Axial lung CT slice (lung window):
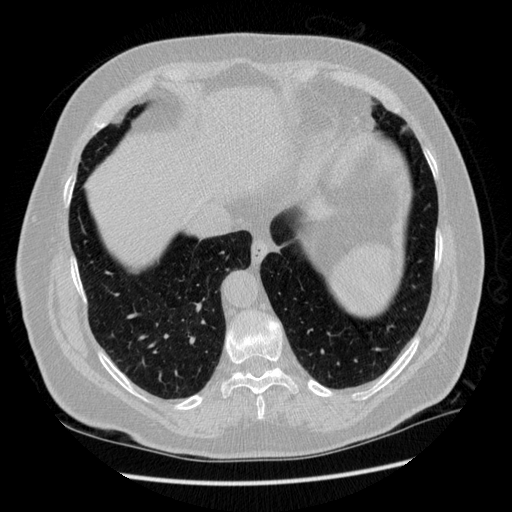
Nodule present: no